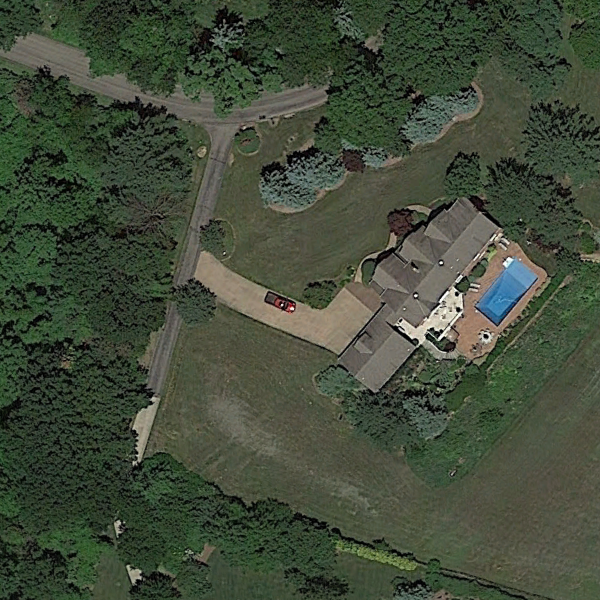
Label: SparseResidential